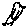
Label: bird